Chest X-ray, PA view. Patient: 27 years old, sex F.
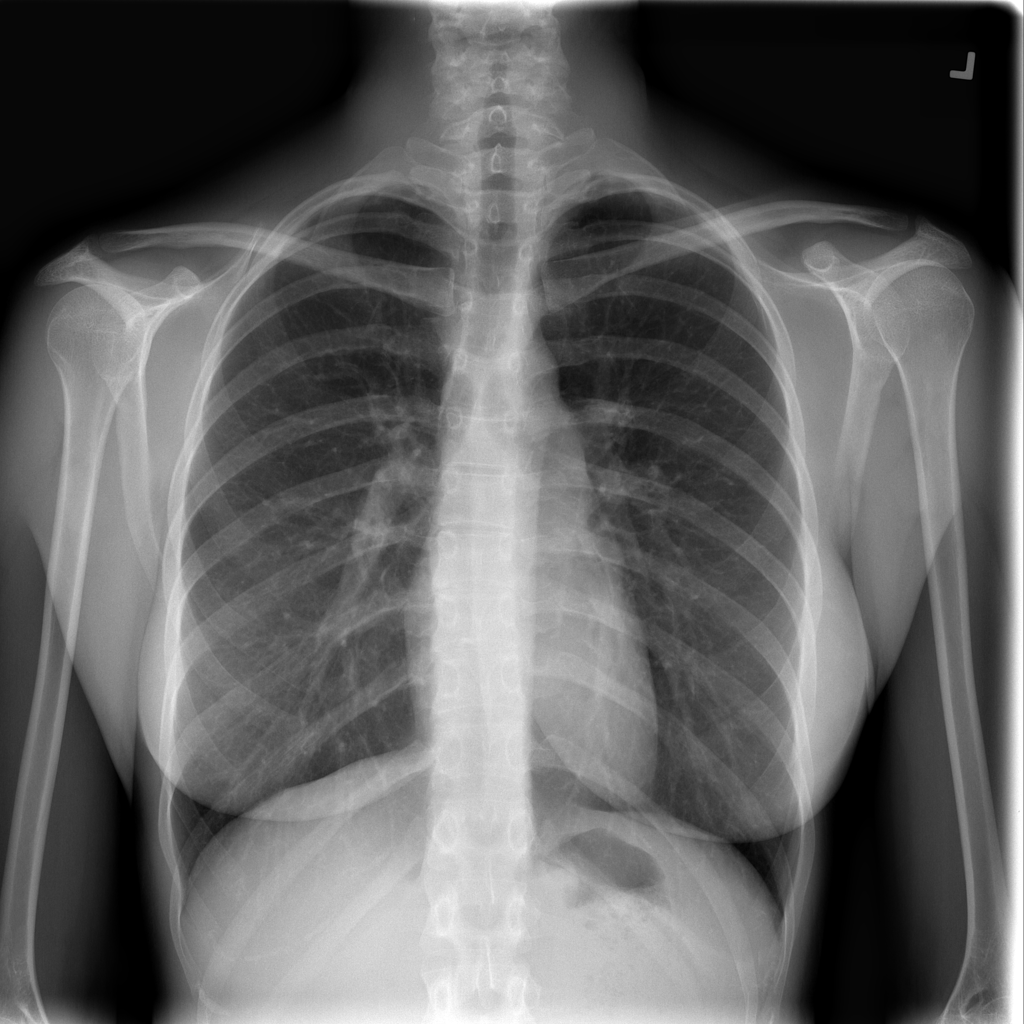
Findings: No Finding